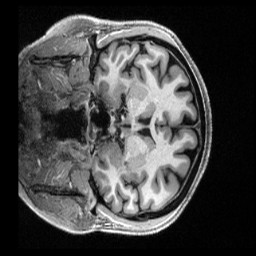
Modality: T1w
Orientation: coronal
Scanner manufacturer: siemens
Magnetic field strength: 3 T
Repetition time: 2.5 s
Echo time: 0.00231 s